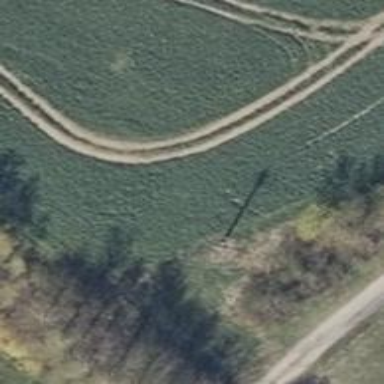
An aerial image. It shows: Minor power line with three cables.